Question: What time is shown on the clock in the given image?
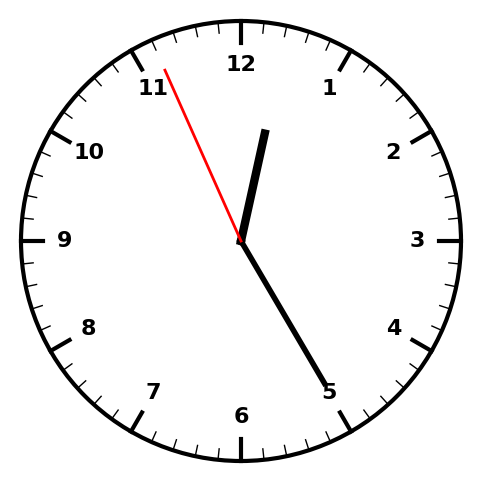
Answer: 12:24:56